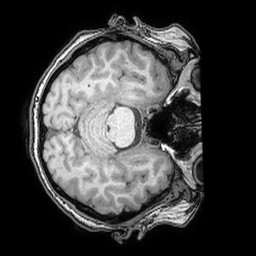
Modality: T1w
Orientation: axial
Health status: ill
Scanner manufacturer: philips
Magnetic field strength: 3 T
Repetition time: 0.007 s
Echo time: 0.0035 s